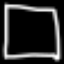
Label: square